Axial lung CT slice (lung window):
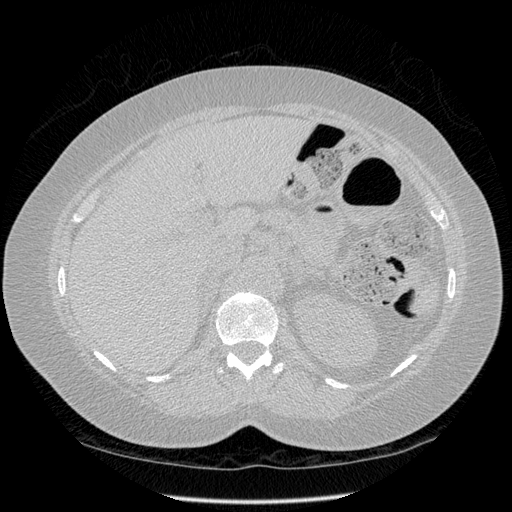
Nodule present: no